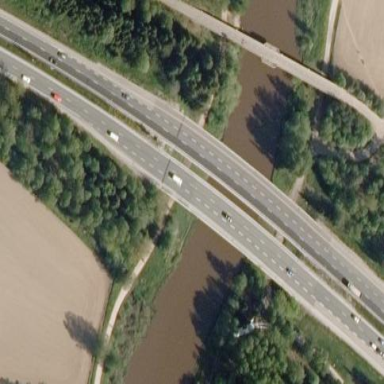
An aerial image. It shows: Bridge with beam structure.